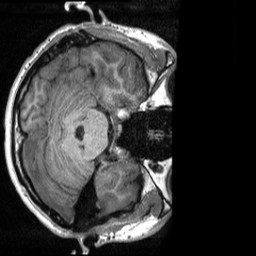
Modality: T1w
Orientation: axial
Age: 21
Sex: male
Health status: healthy
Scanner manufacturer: siemens
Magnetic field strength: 3 T
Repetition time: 2 s
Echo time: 0.00232 s